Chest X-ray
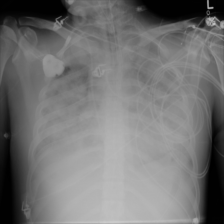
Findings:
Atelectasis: negative
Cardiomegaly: negative
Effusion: negative
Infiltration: negative
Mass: negative
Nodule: negative
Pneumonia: negative
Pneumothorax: negative
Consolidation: positive
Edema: negative
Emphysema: negative
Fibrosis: negative
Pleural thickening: negative
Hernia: negative